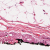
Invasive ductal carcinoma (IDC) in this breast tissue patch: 0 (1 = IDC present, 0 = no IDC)